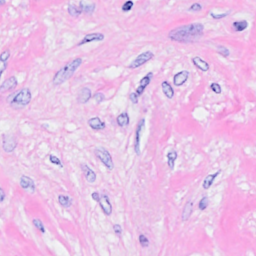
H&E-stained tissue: Breast